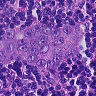
Metastatic tissue present: yes